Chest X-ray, PA view. Patient: 43 years old, sex F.
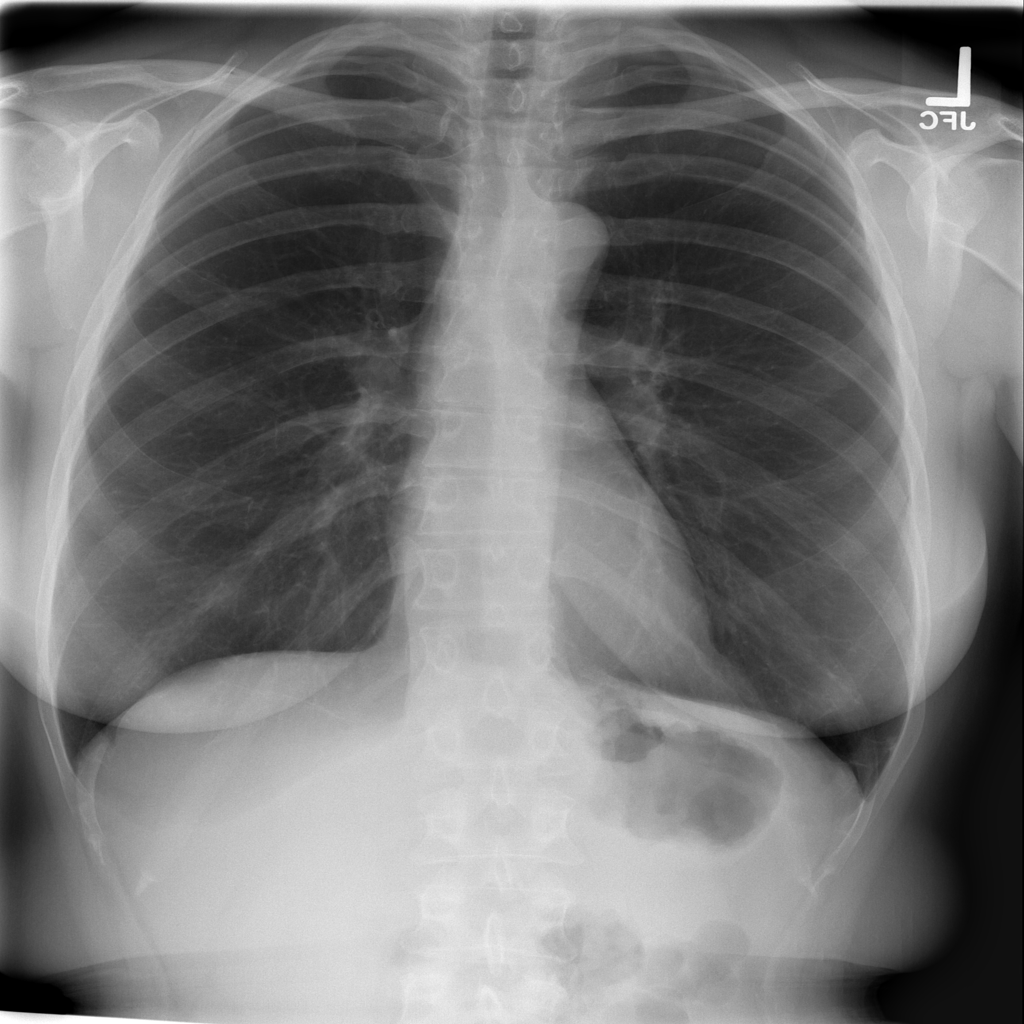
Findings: No Finding